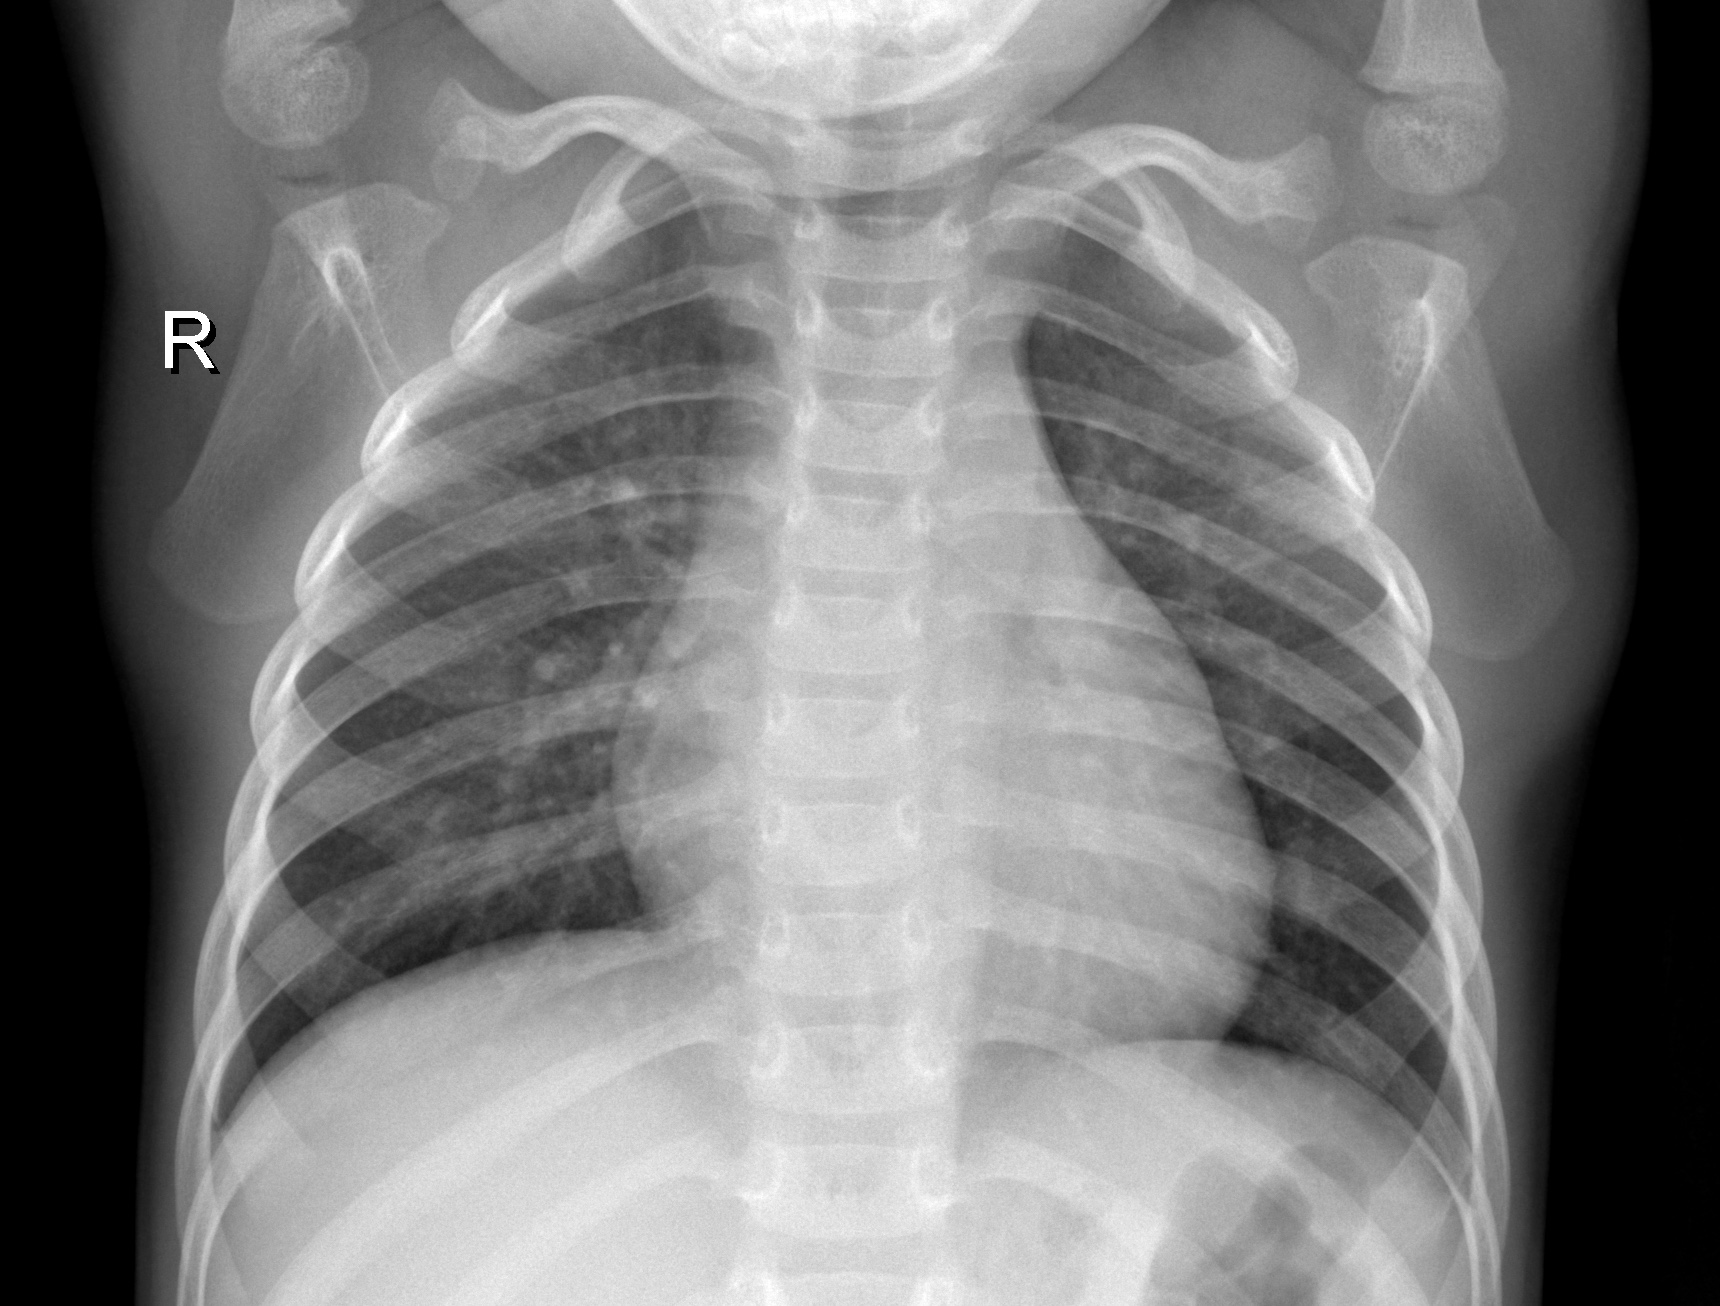
Diagnosis: NORMAL